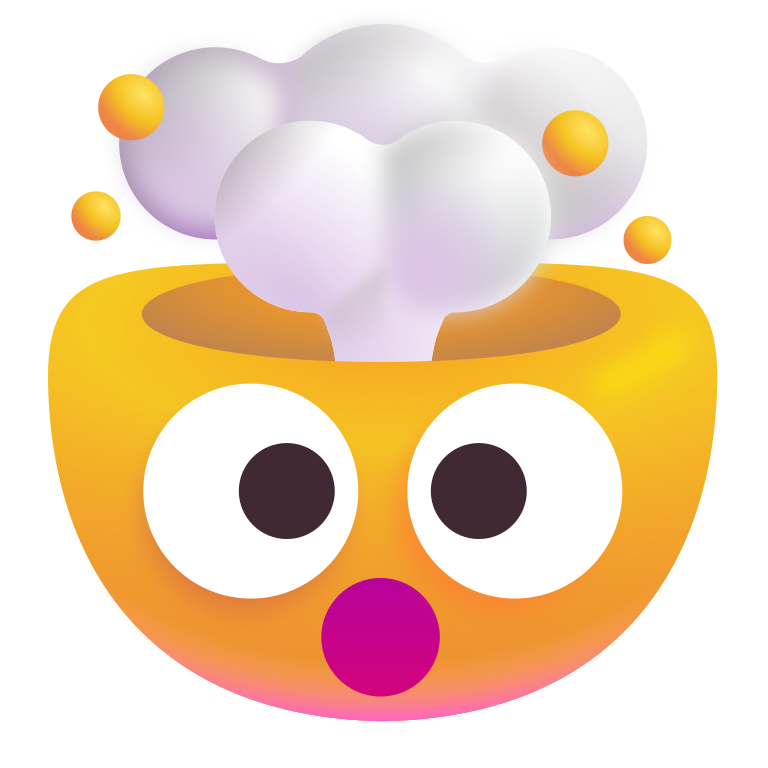
exploding head color